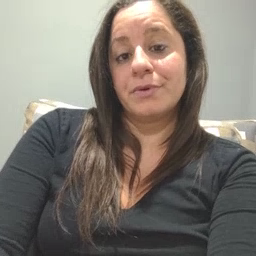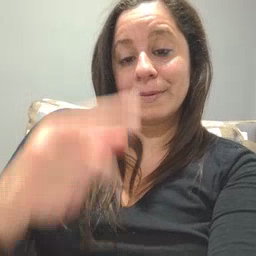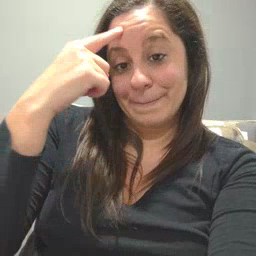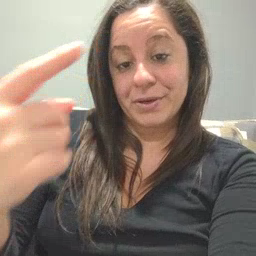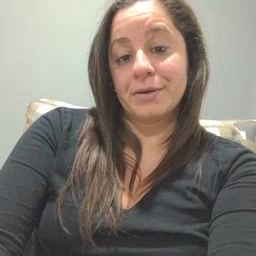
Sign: penny